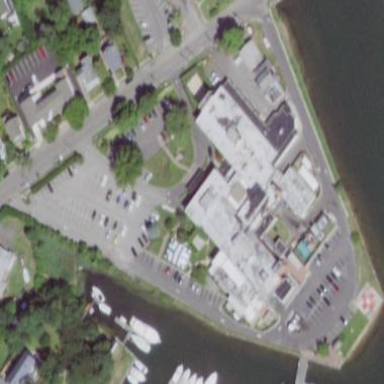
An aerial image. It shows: Healthcare facility identified as hospital.